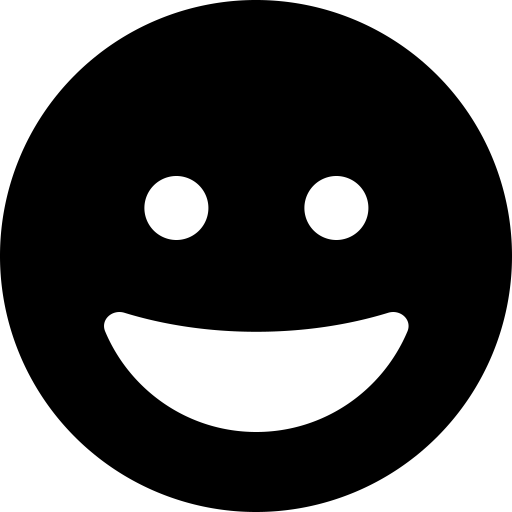
Tags: icon, FontAwesome, fa-icon, solid, face, grin